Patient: sex F, age 55
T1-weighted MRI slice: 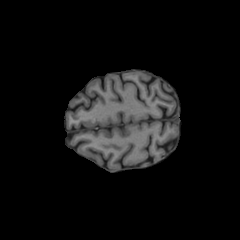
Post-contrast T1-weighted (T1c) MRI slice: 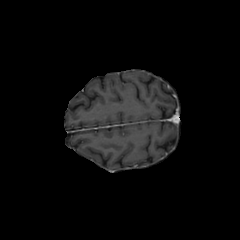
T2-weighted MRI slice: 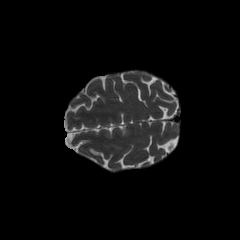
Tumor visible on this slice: no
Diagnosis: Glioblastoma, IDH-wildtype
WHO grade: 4